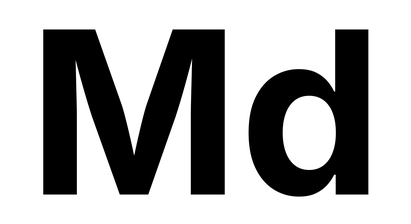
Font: Inter_Bold